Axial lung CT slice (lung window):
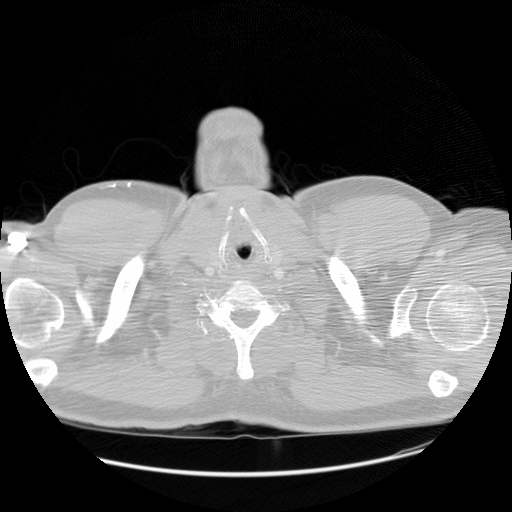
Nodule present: no